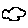
Label: cloud